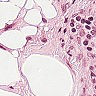
Metastatic tissue present: no